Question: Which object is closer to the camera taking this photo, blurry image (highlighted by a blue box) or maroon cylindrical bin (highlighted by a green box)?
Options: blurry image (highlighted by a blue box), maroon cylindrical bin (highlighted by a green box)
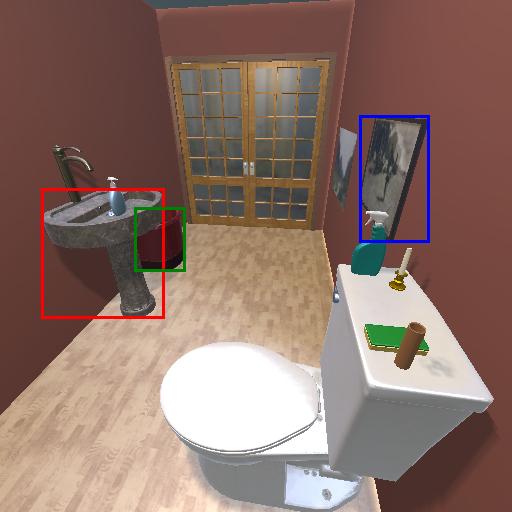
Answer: blurry image (highlighted by a blue box)